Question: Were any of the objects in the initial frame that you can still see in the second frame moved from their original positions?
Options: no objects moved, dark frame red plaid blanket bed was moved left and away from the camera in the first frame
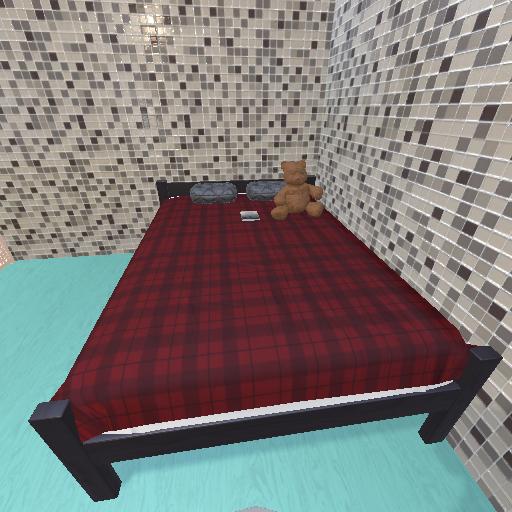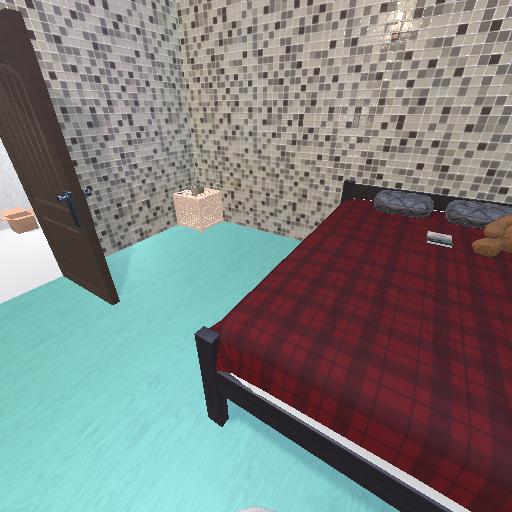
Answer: no objects moved